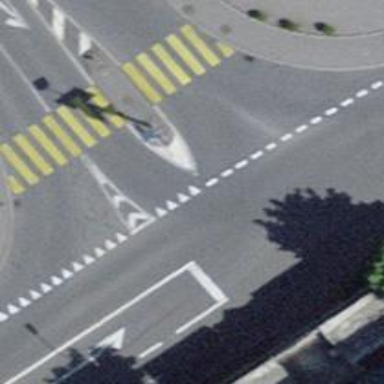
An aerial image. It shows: Secondary road with asphalt surface. Sidewalks on both sides also have asphalt surface.